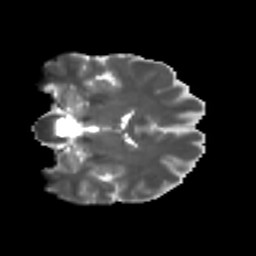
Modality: T2w
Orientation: coronal
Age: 38
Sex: male
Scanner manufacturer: ge
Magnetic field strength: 3 T
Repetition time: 7.8 s
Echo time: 0.0607 s